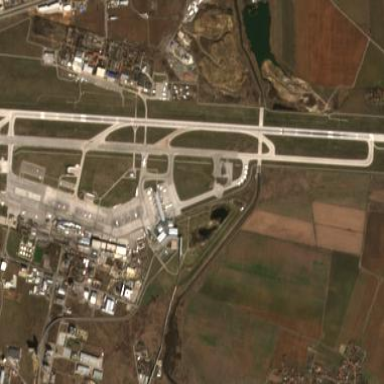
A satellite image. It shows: International aerodrome with airport.